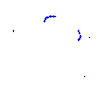
Particle: proton